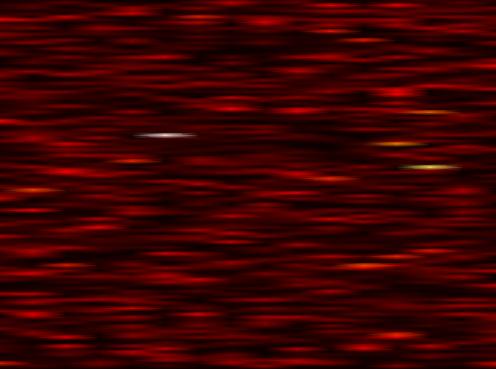
Label: OFDM